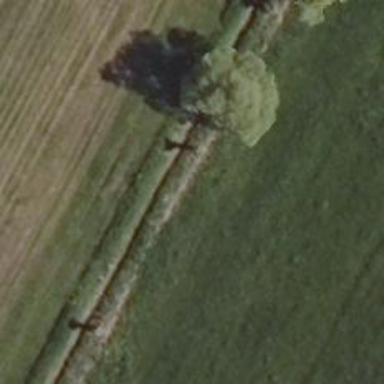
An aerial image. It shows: Row of trees in natural setting.